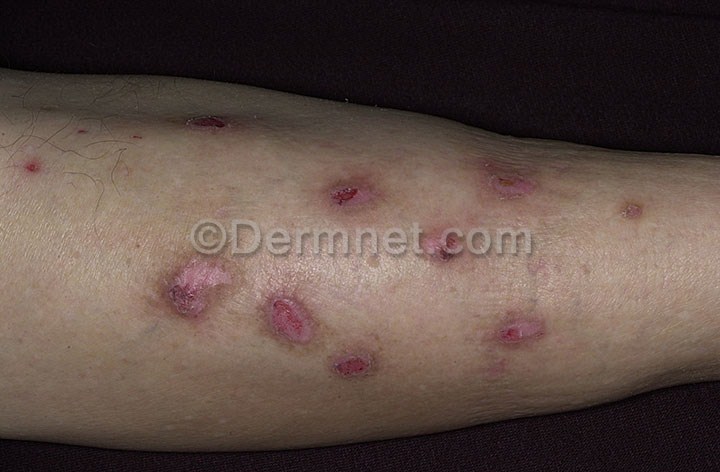
Disease: Eczema Photos